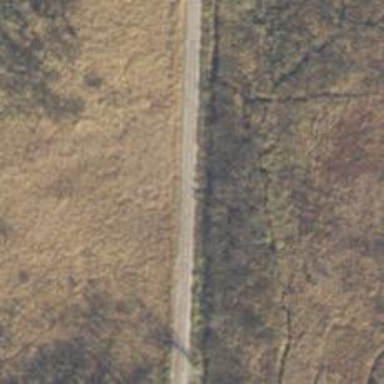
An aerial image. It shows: Railway track.